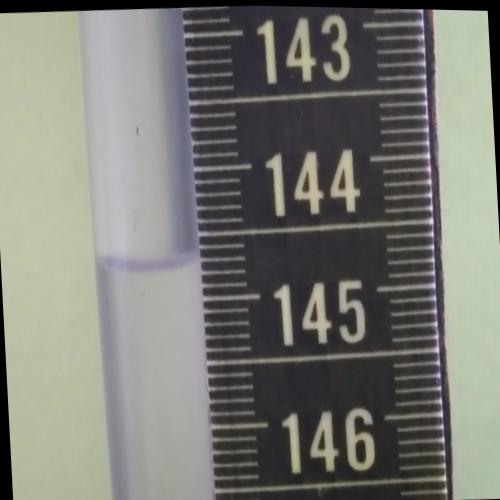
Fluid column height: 144.7 cm